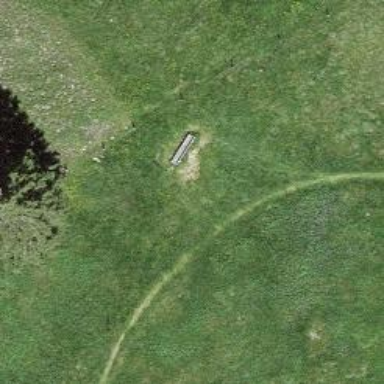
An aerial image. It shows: Bench for seating.